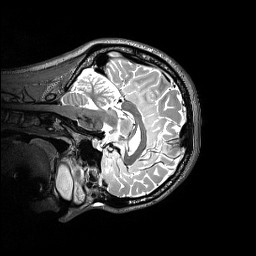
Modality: T2w
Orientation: sagittal
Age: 22
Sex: female
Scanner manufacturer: siemens
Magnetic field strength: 3 T
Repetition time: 3.2 s
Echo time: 0.565 s